Question: I'm working on a project where I'm receiving some html string which I should show in 'WebView'. The problem is that the html string contains only body part, without any tags like '<html>, <head>, <body>' and when I'm trying to show the received string in webView the result is showing the tags included in html string received from server.
Here is some example what I receive and what I'm doing :
Html String received from server :
'05-30 14:02:56.785: D/(16970): body : &lt;p align=&#039;justify&#039;&gt;The so-called Fiscal Compact is unlikely to be approved by the Latvian parliament in the second and final reading as four opposition MPs said that they would not back the initiative, local media reported on Tuesday evening. The second reading is scheduled for May 31. Under local legislation, the bill should be backed by 67 MPs in the 100-seat parliament, though the ruling coalition controls only 56 seats and depends on the opposition Union of Greens and Farmers (ZZS) to approve it. During the first reading 68 MPs backed the bill. The four MPs from ZZS will meet PM Dombrovskis later today to discuss the issue. They want more clarity about the country&rsquo;s participation in neighboring Lithuania&rsquo;s nuclear power plant project. Previously, ZZS said it extends its support on condition that the government fights for higher subsidies for farmers in the 2014-2020 EU budget framework.&lt;/p&gt;'
Here is my code :
'''
String bodyTxt = cursor.getString(cursor.getColumnIndex("body"));
Log.d("","body : "+bodyTxt);
String newBody = "<html><body>" + bodyTxt + "</body></html>";
body.loadDataWithBaseURL(null, newBody, "text/html", "utf-8", null);
'''
and the result is this :

I've tried using 'body.loadData(newBody, "text/html", "UTF-8");'
, but this way didn't even show me the result.
So any ideas which I'm doing wrong and how can I fix this?
Thanks in advance!
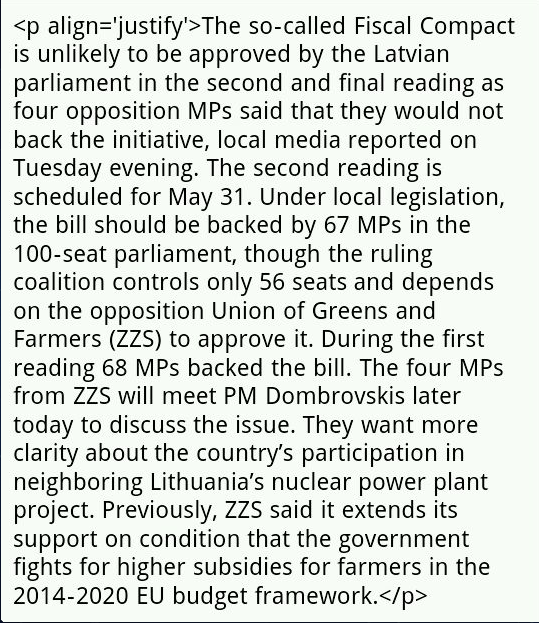
Answer: As I can see from your logs you are receiving the html tags not with '<' symbol,but like '&gt;'. I guess if you replace these characters in your html string it will work as it should be. Try this :
'''
String bodyTxt = cursor.getString(cursor.getColumnIndex("body"));
String replaced = bodyTxt.replace("&lt;","<");
Log.d("","replaced : "+replaced);
String replaced2 = replaced.replace("&gt;", ">");
Log.d("","replaced2 : "+replaced2);
Log.d("","body : "+bodyTxt);
String newBody = "<html><body>" + replaced2 + "</body></html>";
body.loadDataWithBaseURL(null, newBody, "text/html", "utf-8", null);
'''